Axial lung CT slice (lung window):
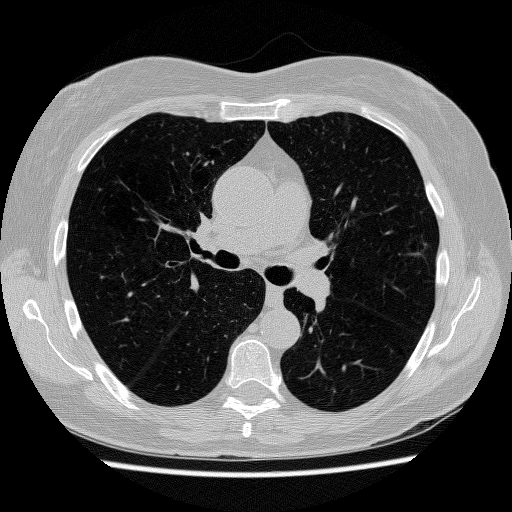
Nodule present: no